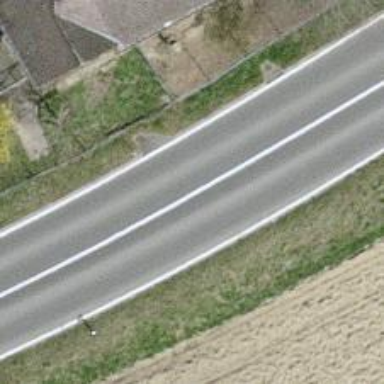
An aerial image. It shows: Primary highway.